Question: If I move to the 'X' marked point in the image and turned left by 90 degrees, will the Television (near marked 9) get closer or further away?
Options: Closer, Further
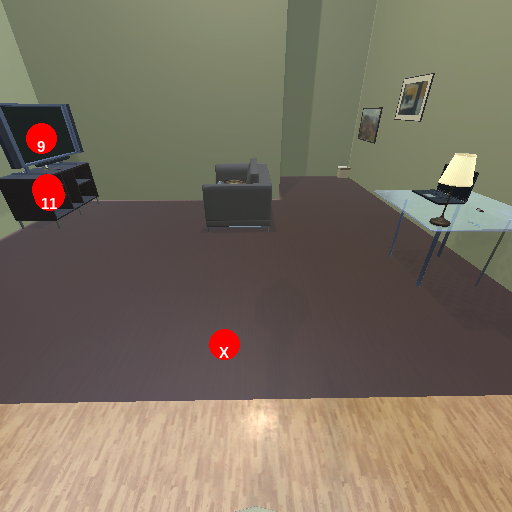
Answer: Closer